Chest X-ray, PA view. Patient: 68 years old, sex M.
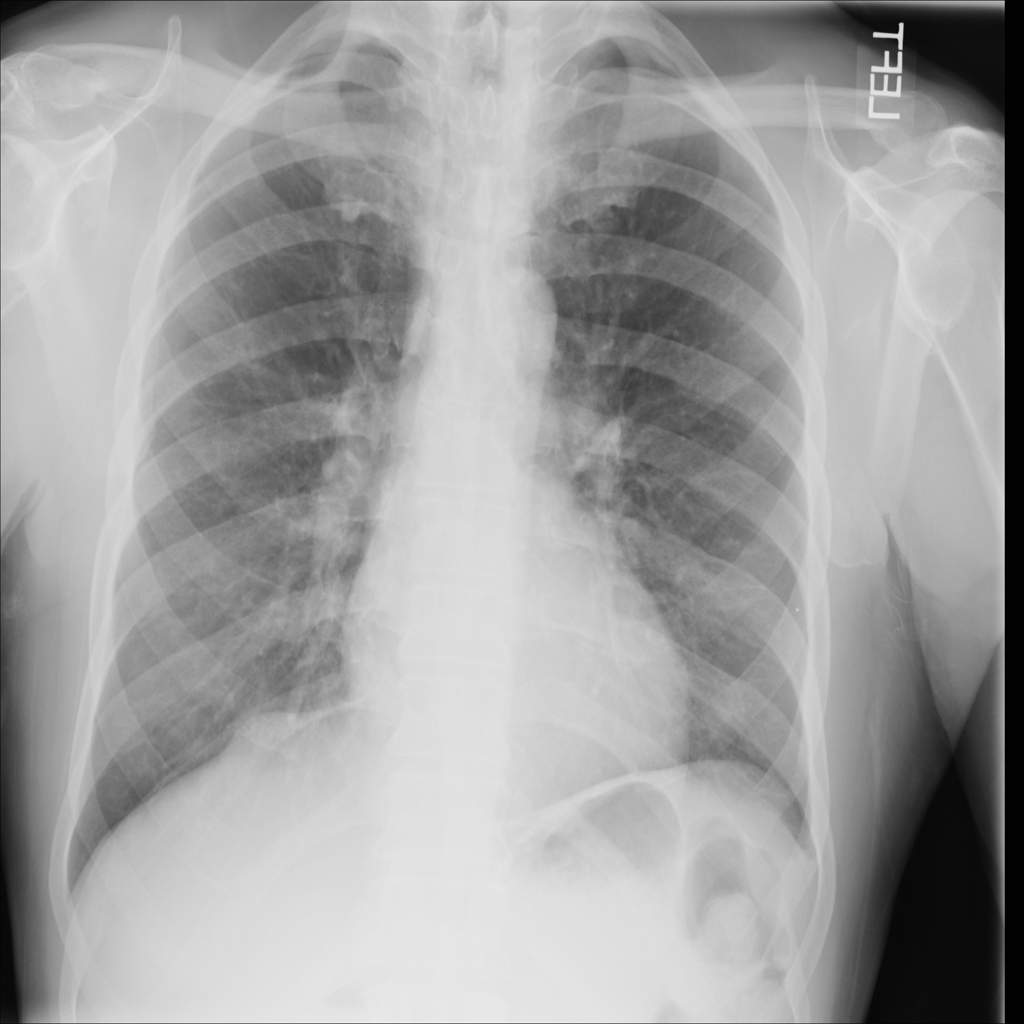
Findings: No Finding